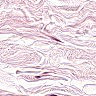
Metastatic tissue present: no